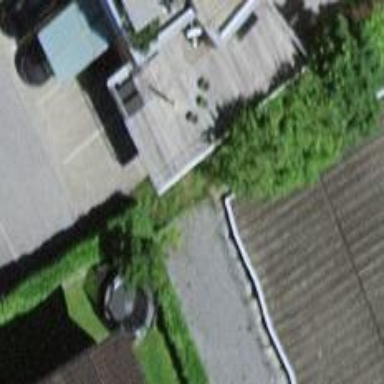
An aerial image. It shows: View of roof of building.